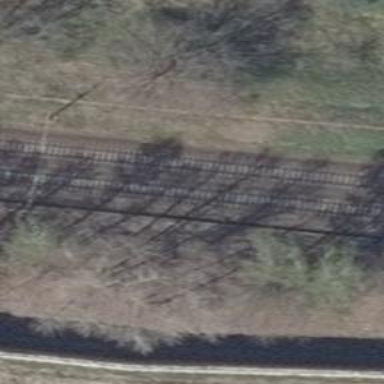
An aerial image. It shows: Railway milestone.